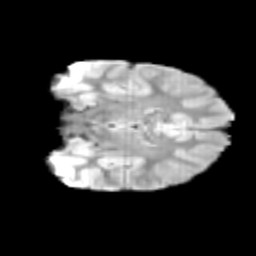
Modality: T2w
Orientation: coronal
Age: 9
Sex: female
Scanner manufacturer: siemens
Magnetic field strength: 3 T
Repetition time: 3.8 s
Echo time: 0.07 s